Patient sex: M
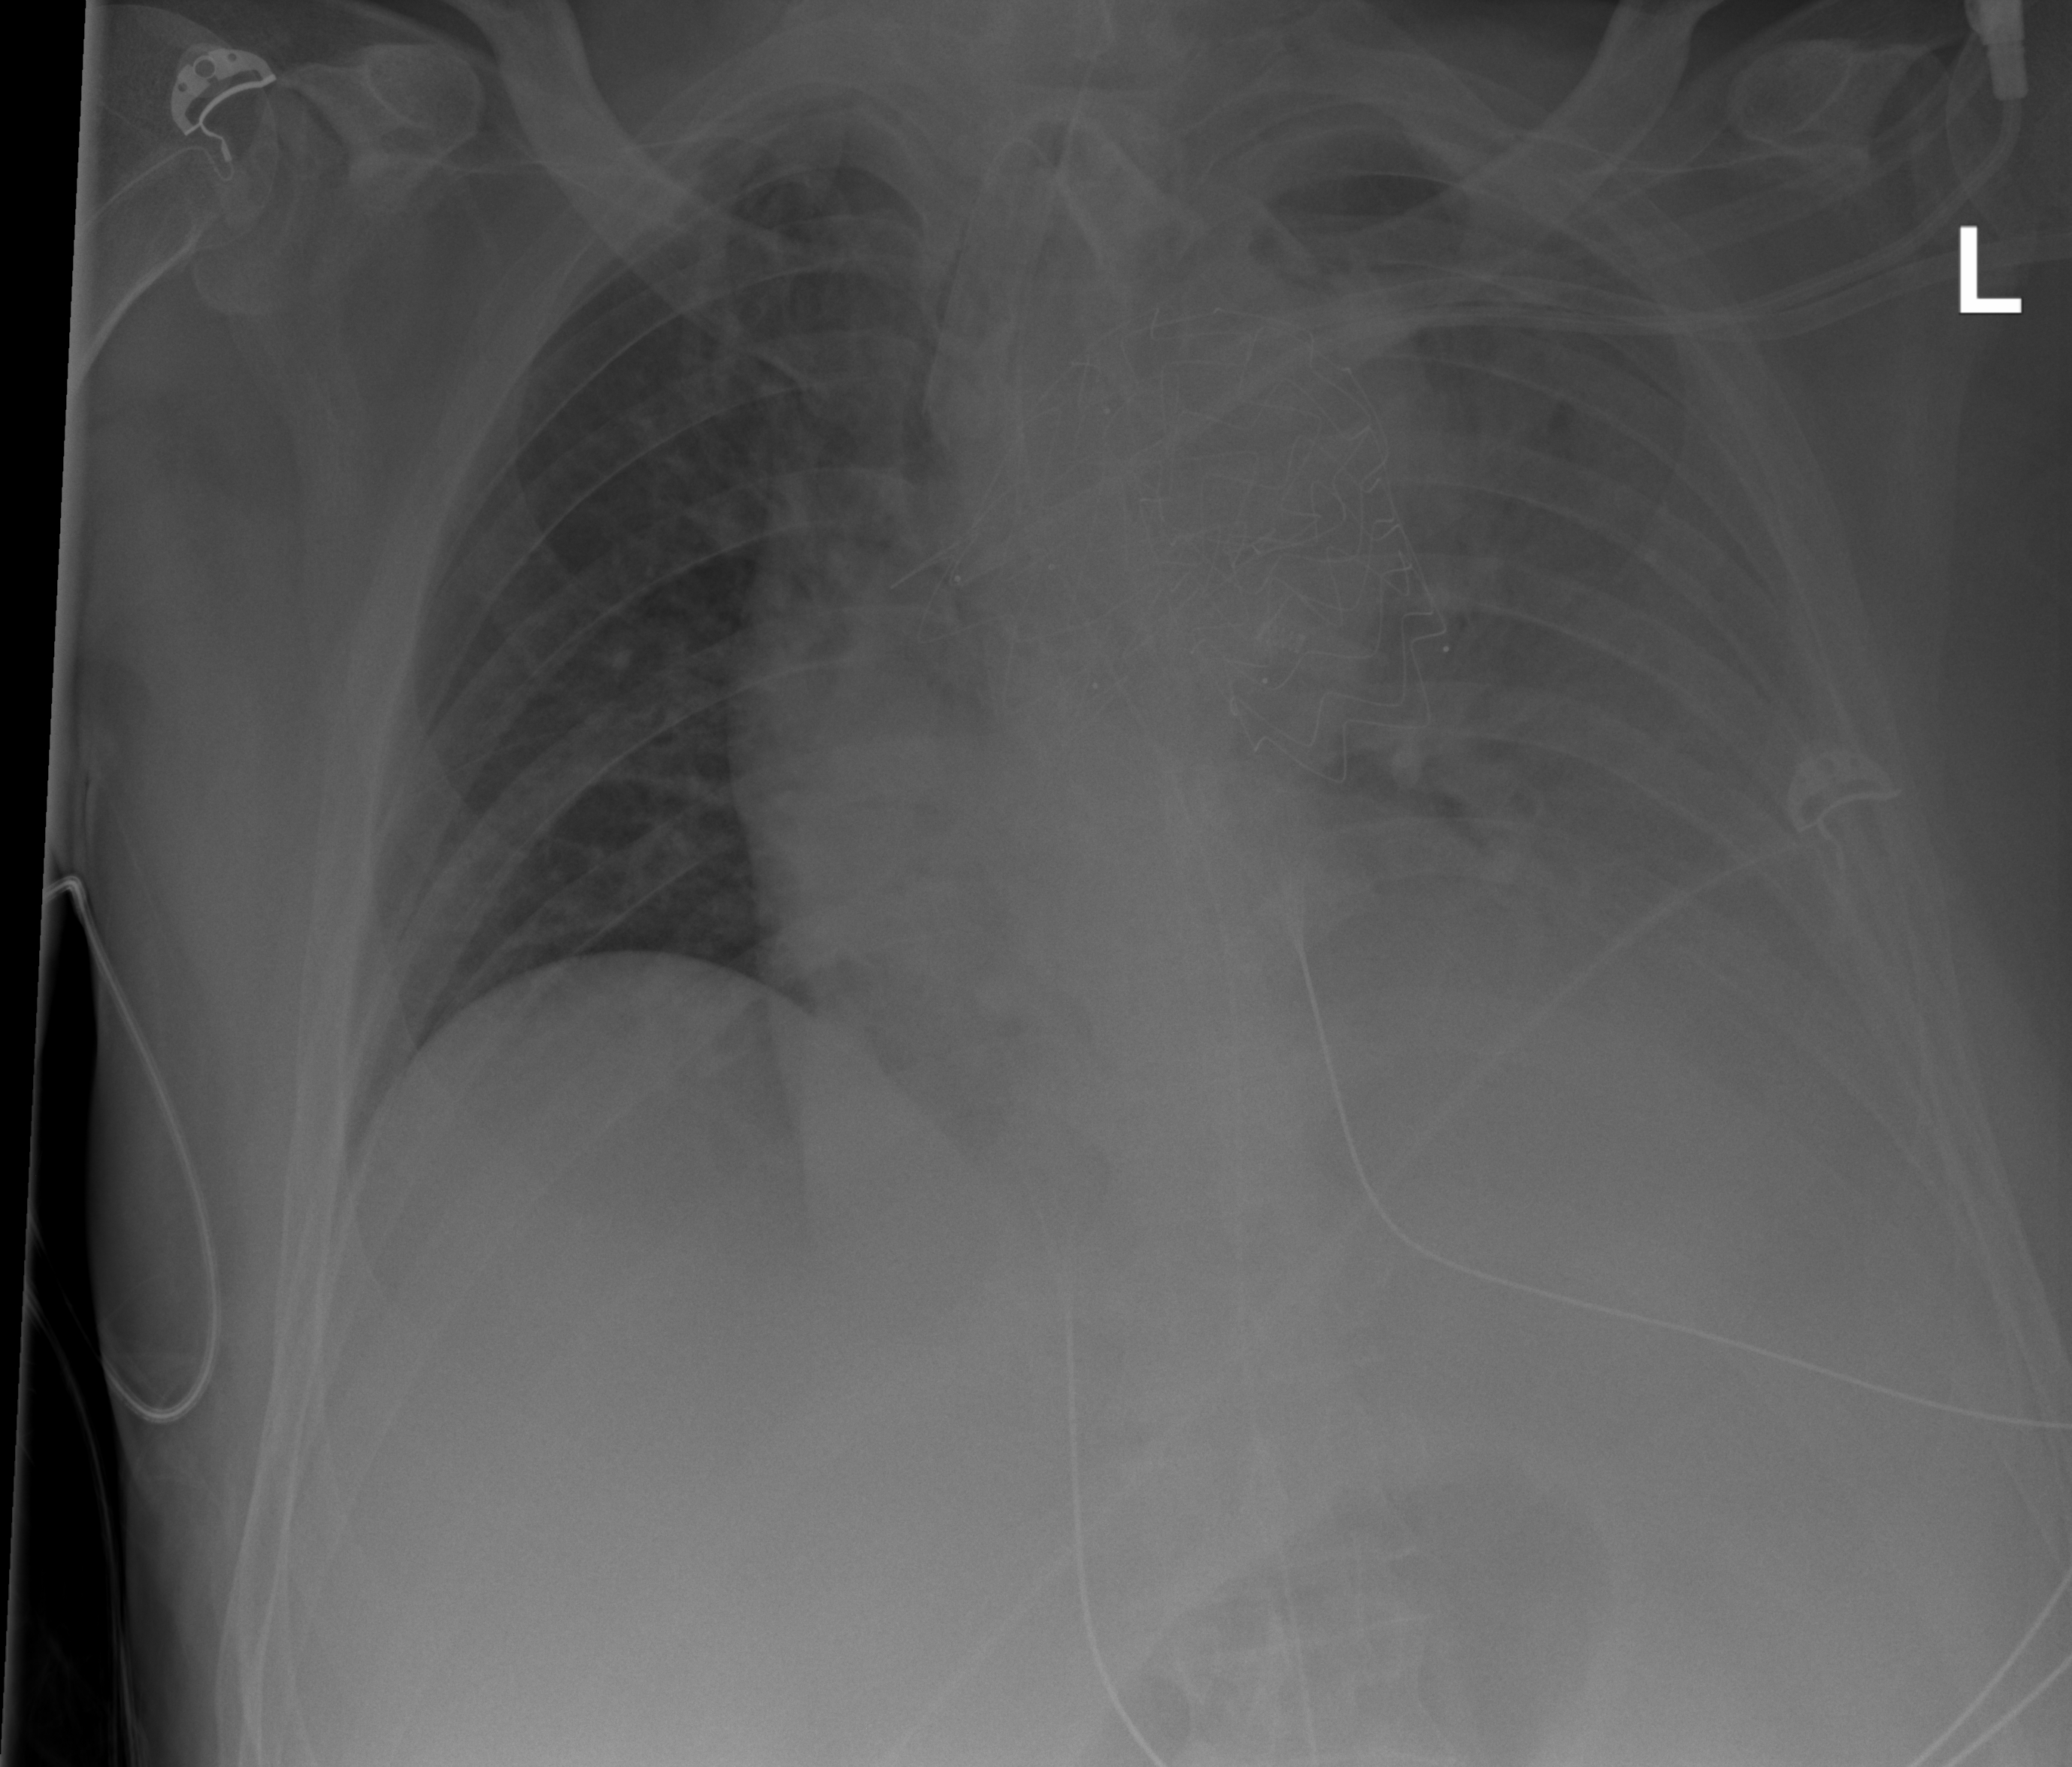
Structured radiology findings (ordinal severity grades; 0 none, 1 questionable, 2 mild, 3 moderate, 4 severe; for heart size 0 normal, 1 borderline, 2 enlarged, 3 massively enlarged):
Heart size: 2
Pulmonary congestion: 0
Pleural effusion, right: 0
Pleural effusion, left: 3
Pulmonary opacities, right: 0
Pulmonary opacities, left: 1
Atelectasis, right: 0
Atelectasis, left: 2